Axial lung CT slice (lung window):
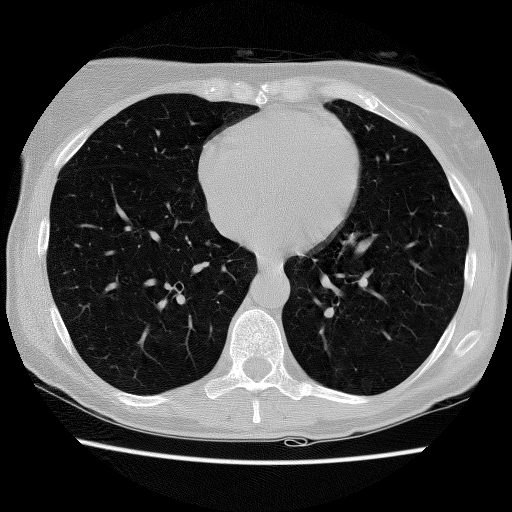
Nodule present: no